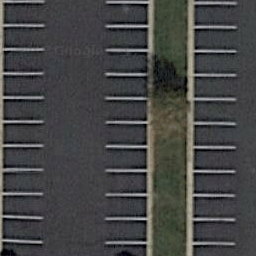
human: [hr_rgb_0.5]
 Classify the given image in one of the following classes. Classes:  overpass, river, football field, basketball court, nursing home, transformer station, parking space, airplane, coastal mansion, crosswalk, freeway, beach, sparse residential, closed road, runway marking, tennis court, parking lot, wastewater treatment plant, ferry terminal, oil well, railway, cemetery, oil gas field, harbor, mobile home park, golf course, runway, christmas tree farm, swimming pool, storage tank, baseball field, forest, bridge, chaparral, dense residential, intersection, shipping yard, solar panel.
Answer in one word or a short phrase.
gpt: parking space